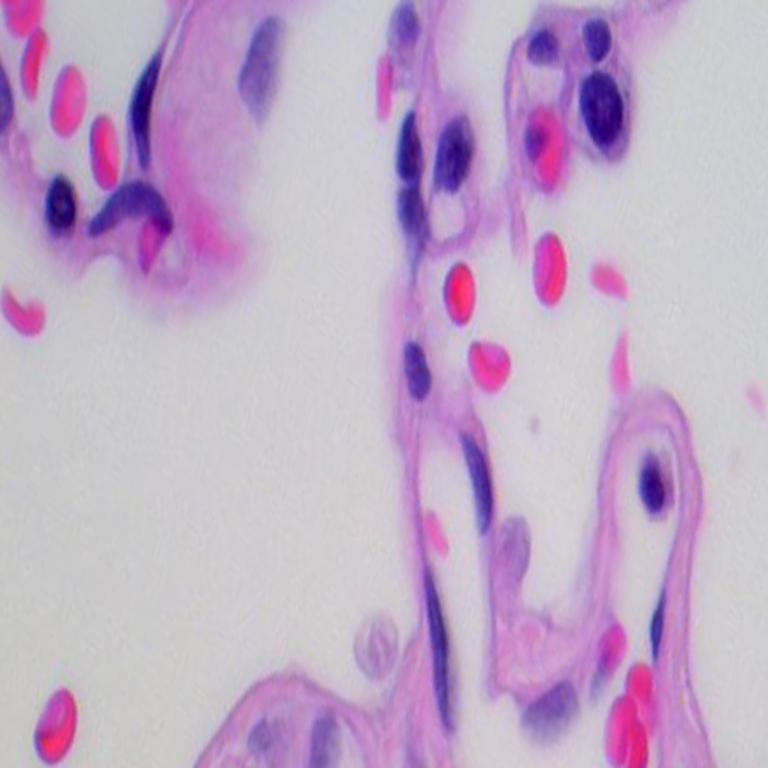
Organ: lung
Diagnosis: benign